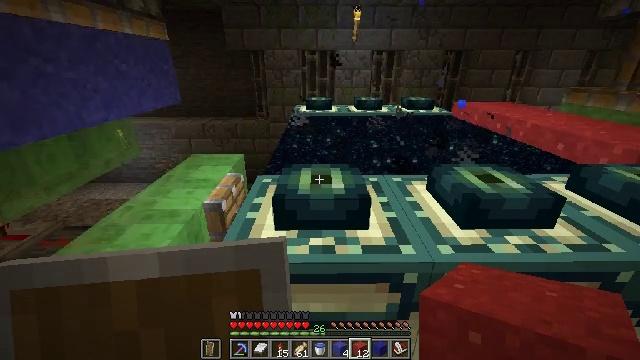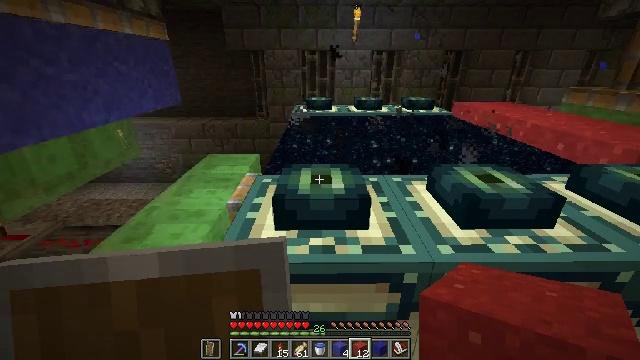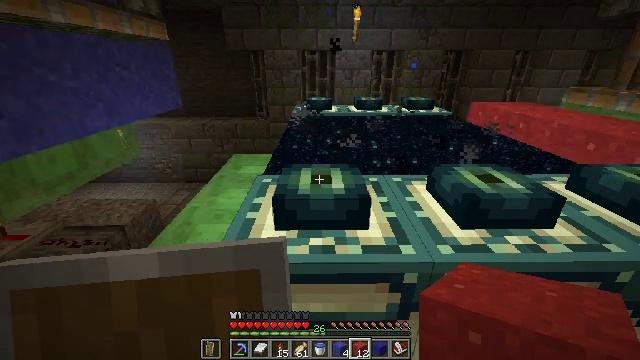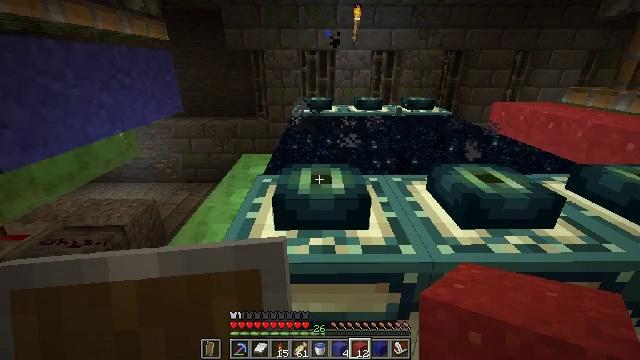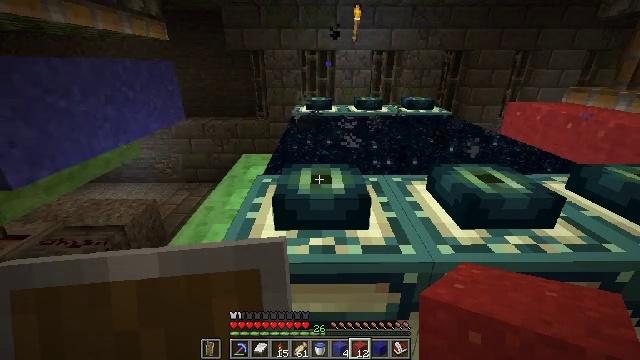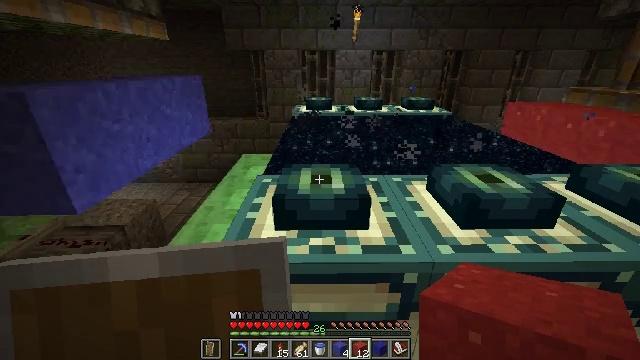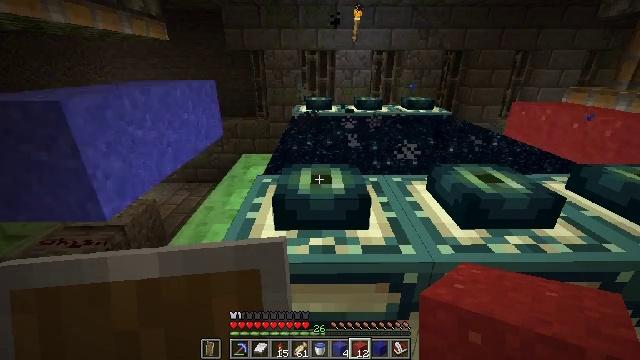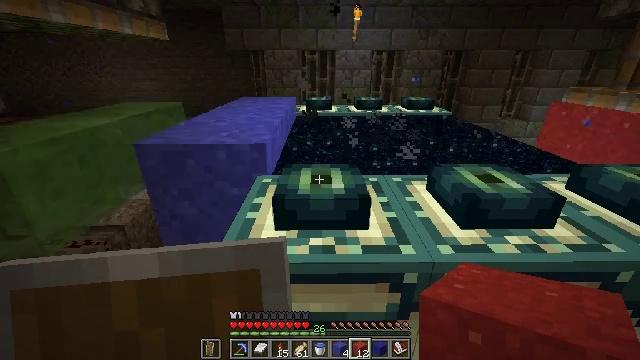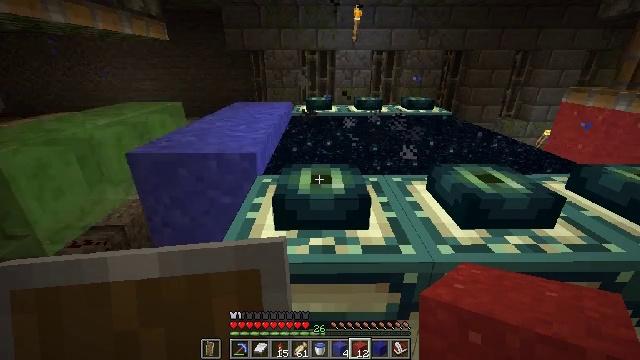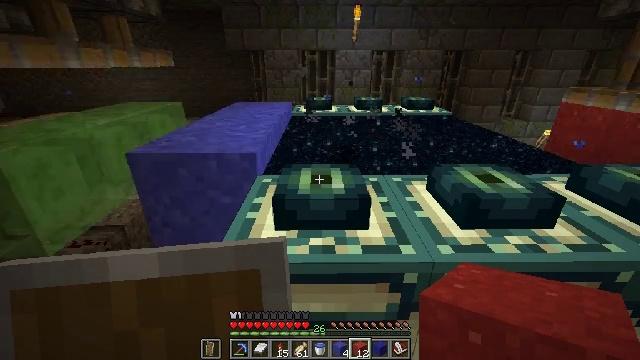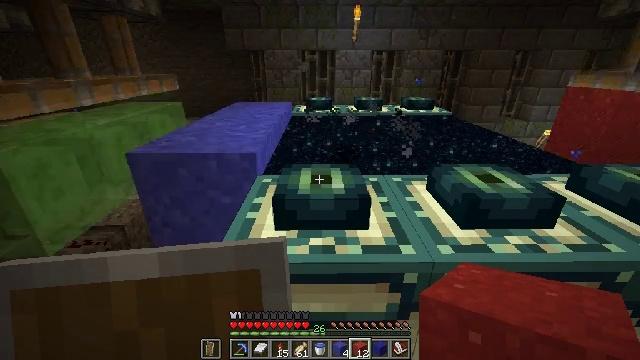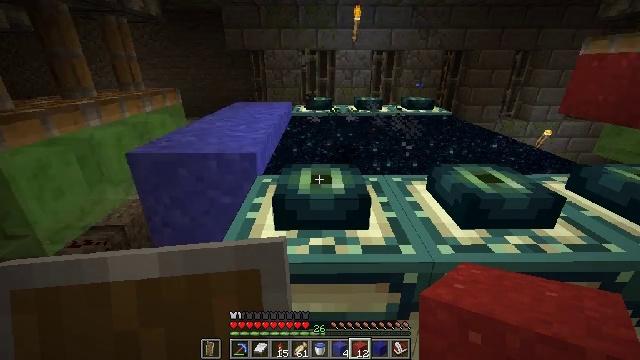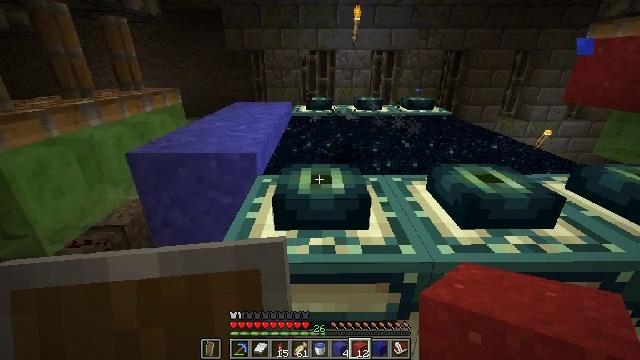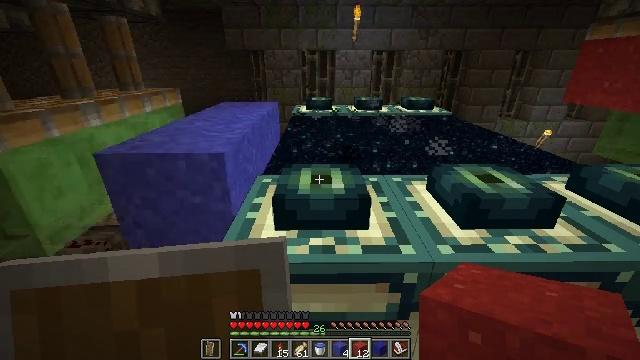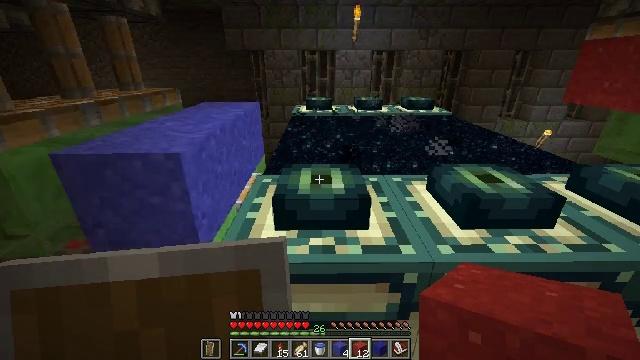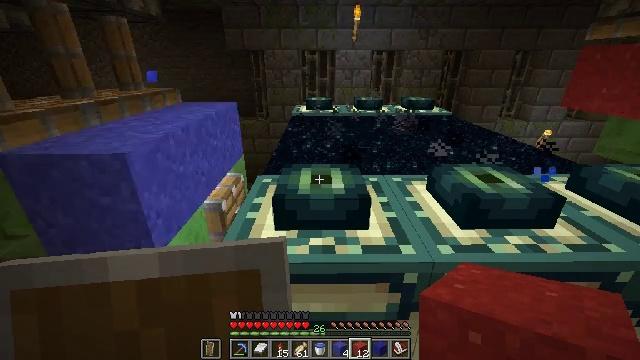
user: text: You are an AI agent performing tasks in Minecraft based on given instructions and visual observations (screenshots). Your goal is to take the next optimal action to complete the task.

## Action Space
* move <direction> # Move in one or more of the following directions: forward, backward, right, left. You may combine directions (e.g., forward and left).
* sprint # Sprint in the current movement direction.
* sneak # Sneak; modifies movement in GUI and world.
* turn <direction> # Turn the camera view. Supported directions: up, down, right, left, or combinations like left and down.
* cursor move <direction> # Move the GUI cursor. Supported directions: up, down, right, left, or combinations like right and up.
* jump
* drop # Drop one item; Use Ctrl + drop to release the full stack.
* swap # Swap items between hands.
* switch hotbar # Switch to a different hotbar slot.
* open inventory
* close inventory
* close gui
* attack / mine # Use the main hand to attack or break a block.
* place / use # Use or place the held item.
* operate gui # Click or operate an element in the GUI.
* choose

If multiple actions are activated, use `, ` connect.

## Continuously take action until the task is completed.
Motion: motion action
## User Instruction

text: Get some red concrete powder.
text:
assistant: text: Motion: no_op
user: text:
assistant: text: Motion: no_op
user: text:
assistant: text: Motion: no_op
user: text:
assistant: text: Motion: no_op
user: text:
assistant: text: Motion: no_op
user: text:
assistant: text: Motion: no_op
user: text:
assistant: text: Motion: no_op
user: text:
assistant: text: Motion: no_op
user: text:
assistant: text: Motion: no_op
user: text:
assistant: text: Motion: no_op
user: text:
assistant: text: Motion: no_op
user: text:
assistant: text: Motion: no_op
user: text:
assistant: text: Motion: no_op
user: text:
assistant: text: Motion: no_op
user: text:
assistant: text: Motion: no_op
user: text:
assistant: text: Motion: no_op
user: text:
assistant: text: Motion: no_op
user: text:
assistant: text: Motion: no_op
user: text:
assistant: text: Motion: no_op
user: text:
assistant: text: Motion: no_op
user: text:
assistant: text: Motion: no_op
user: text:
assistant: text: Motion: no_op
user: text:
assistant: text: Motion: no_op
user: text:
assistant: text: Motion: no_op
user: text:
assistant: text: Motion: no_op
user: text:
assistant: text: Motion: no_op
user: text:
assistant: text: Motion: no_op
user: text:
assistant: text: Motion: no_op
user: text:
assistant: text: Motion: no_op
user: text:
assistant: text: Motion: no_op